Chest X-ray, AP view. Patient: 28 years old, sex F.
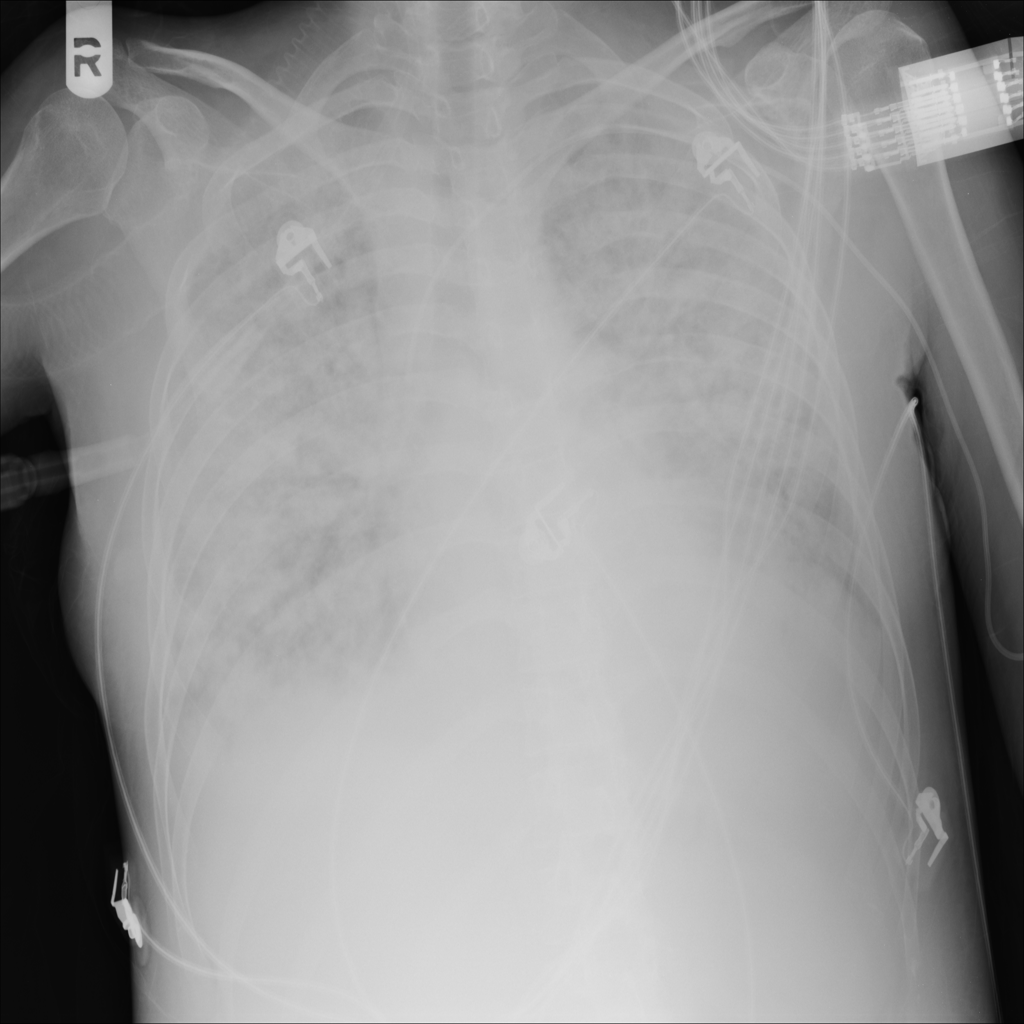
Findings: Infiltration